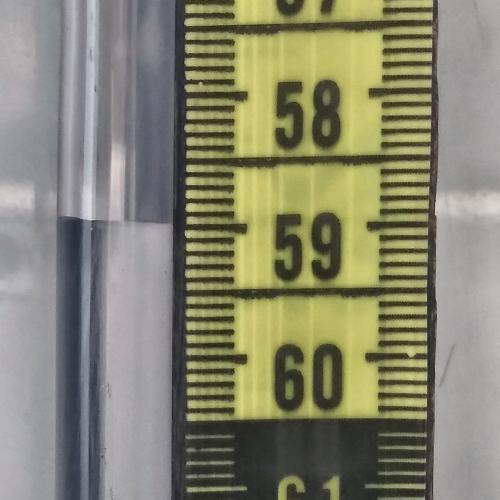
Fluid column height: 59.0 cm